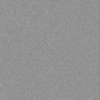
Label: dusty